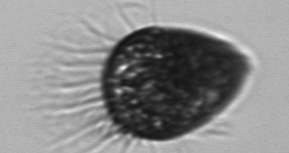
Label: Strombidium_morphotype2